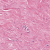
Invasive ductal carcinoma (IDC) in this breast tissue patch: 0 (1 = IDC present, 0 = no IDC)